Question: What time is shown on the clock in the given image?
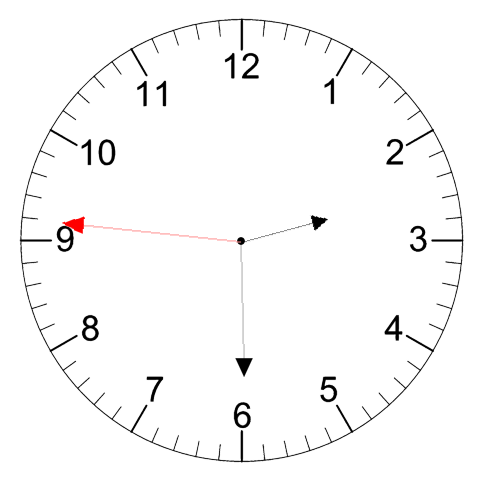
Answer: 02:29:46